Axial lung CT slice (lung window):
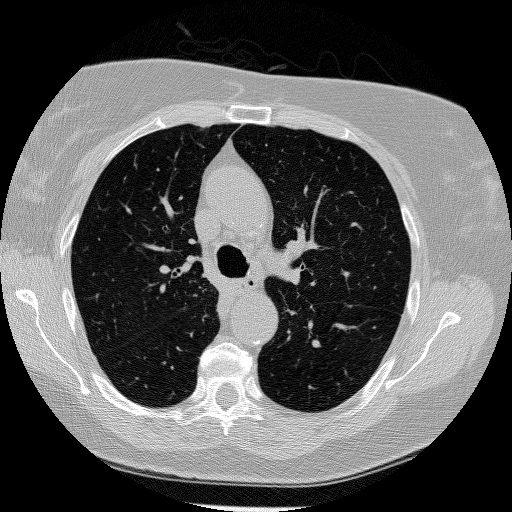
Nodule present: no